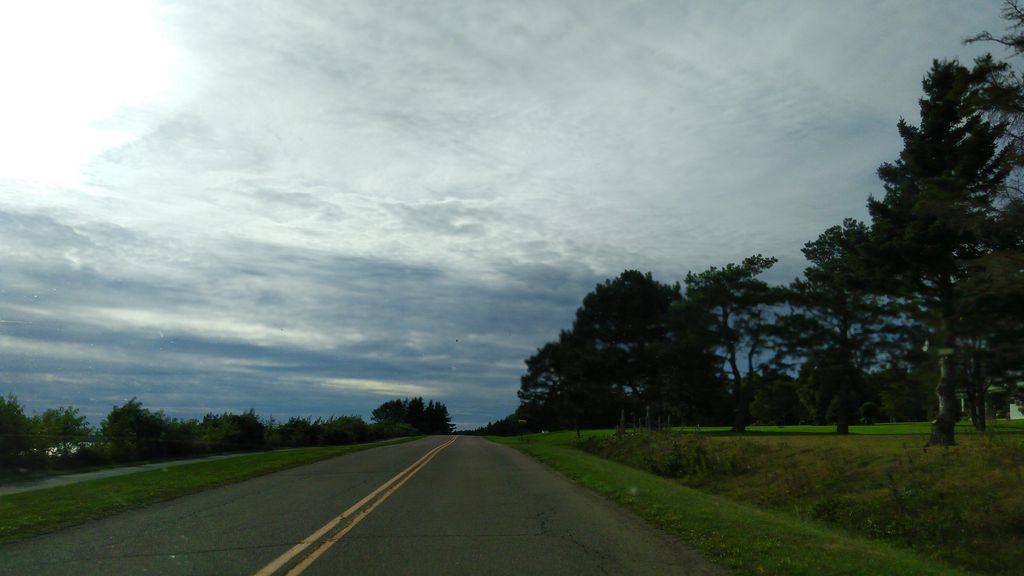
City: charlottetown